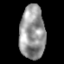
Tissue: lung
Cell type: Endothelial cells
Senescence score: 0.2342
Nuclear area (px): 1333
Mean DAPI intensity: 151.131